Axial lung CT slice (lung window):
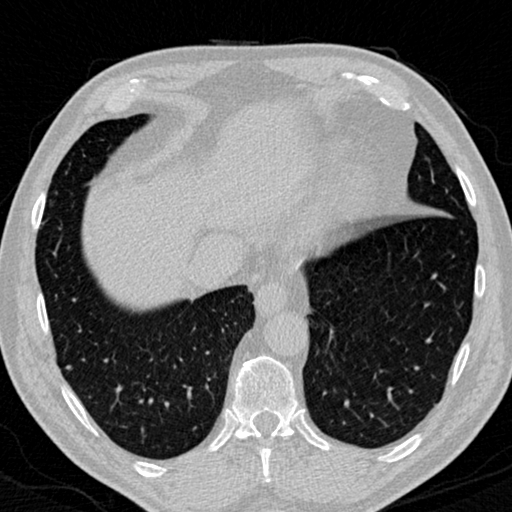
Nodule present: no